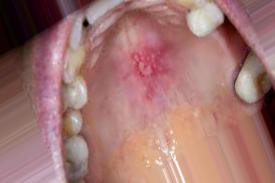
Condition: Mouth Ulcer